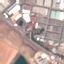
Land use / land cover class: Industrial